Field crop: maize
Growth stage: 2
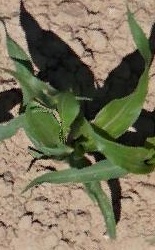
Species: maize